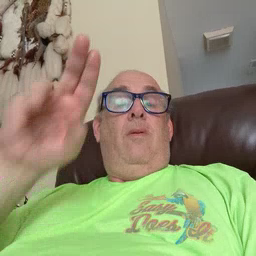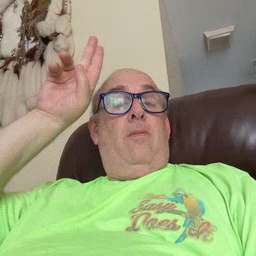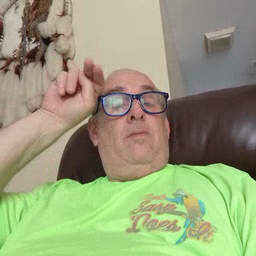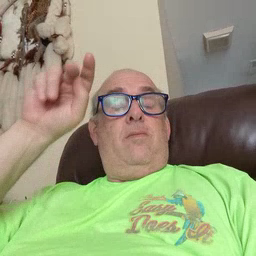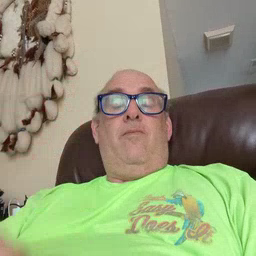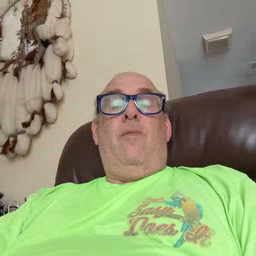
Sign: horse